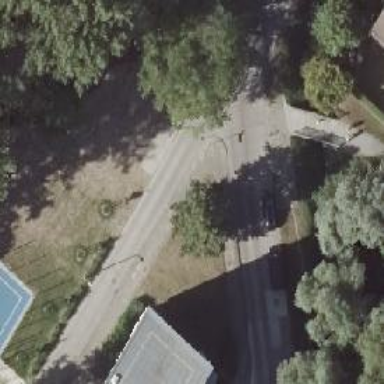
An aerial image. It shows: Sidewalk.